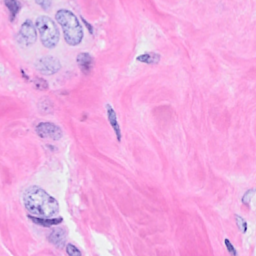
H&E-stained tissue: Breast